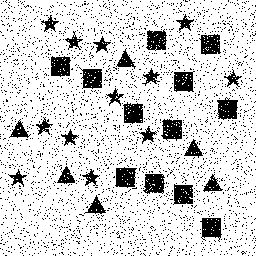
Squares: 12
Triangles: 6
Stars: 12
Total shapes: 30